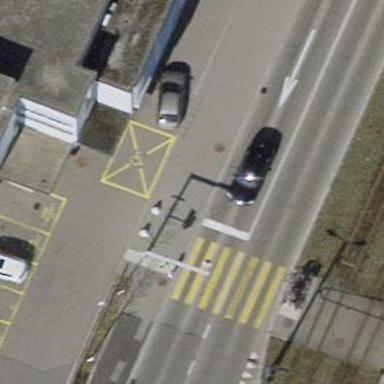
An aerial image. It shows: Road with traffic signals.